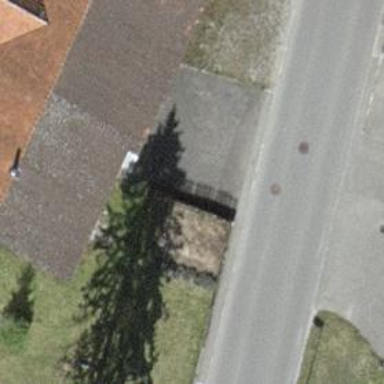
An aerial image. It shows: Fence is in the image.